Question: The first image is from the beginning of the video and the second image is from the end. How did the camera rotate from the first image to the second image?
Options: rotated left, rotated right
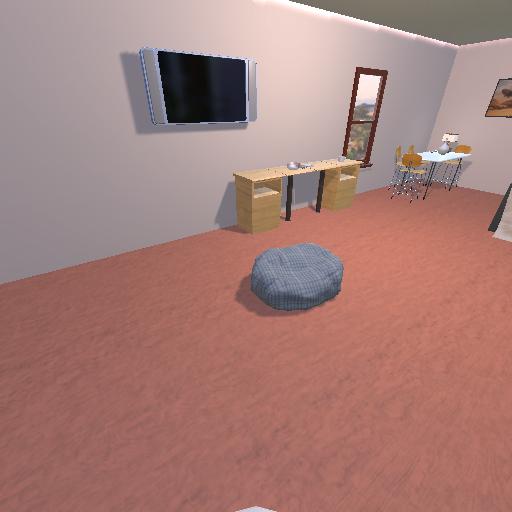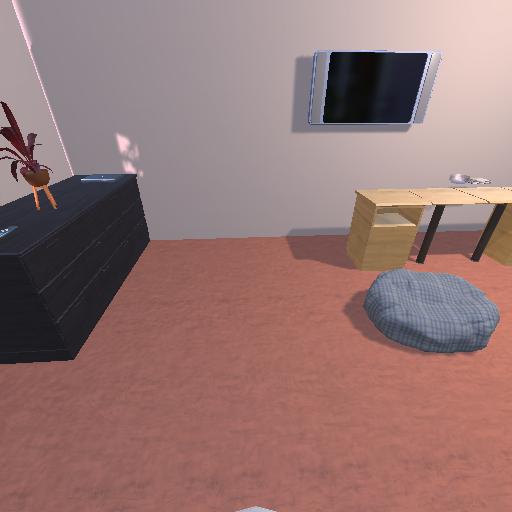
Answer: rotated left